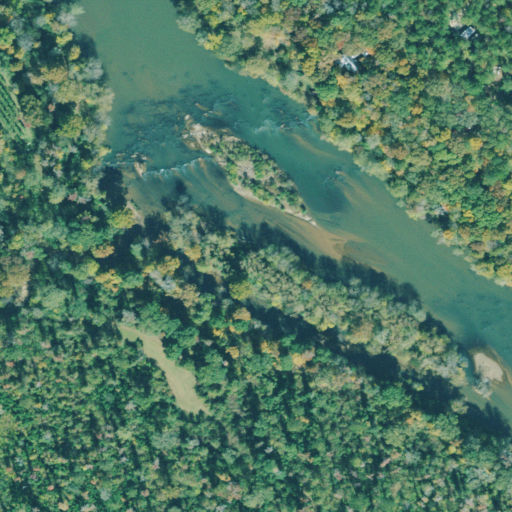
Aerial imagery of island in Georgia named Harris Island containing deciduous forest, open water, woody wetlands, mixed forest, evergreen forest, herbaceous wetlands, and cultivated crops